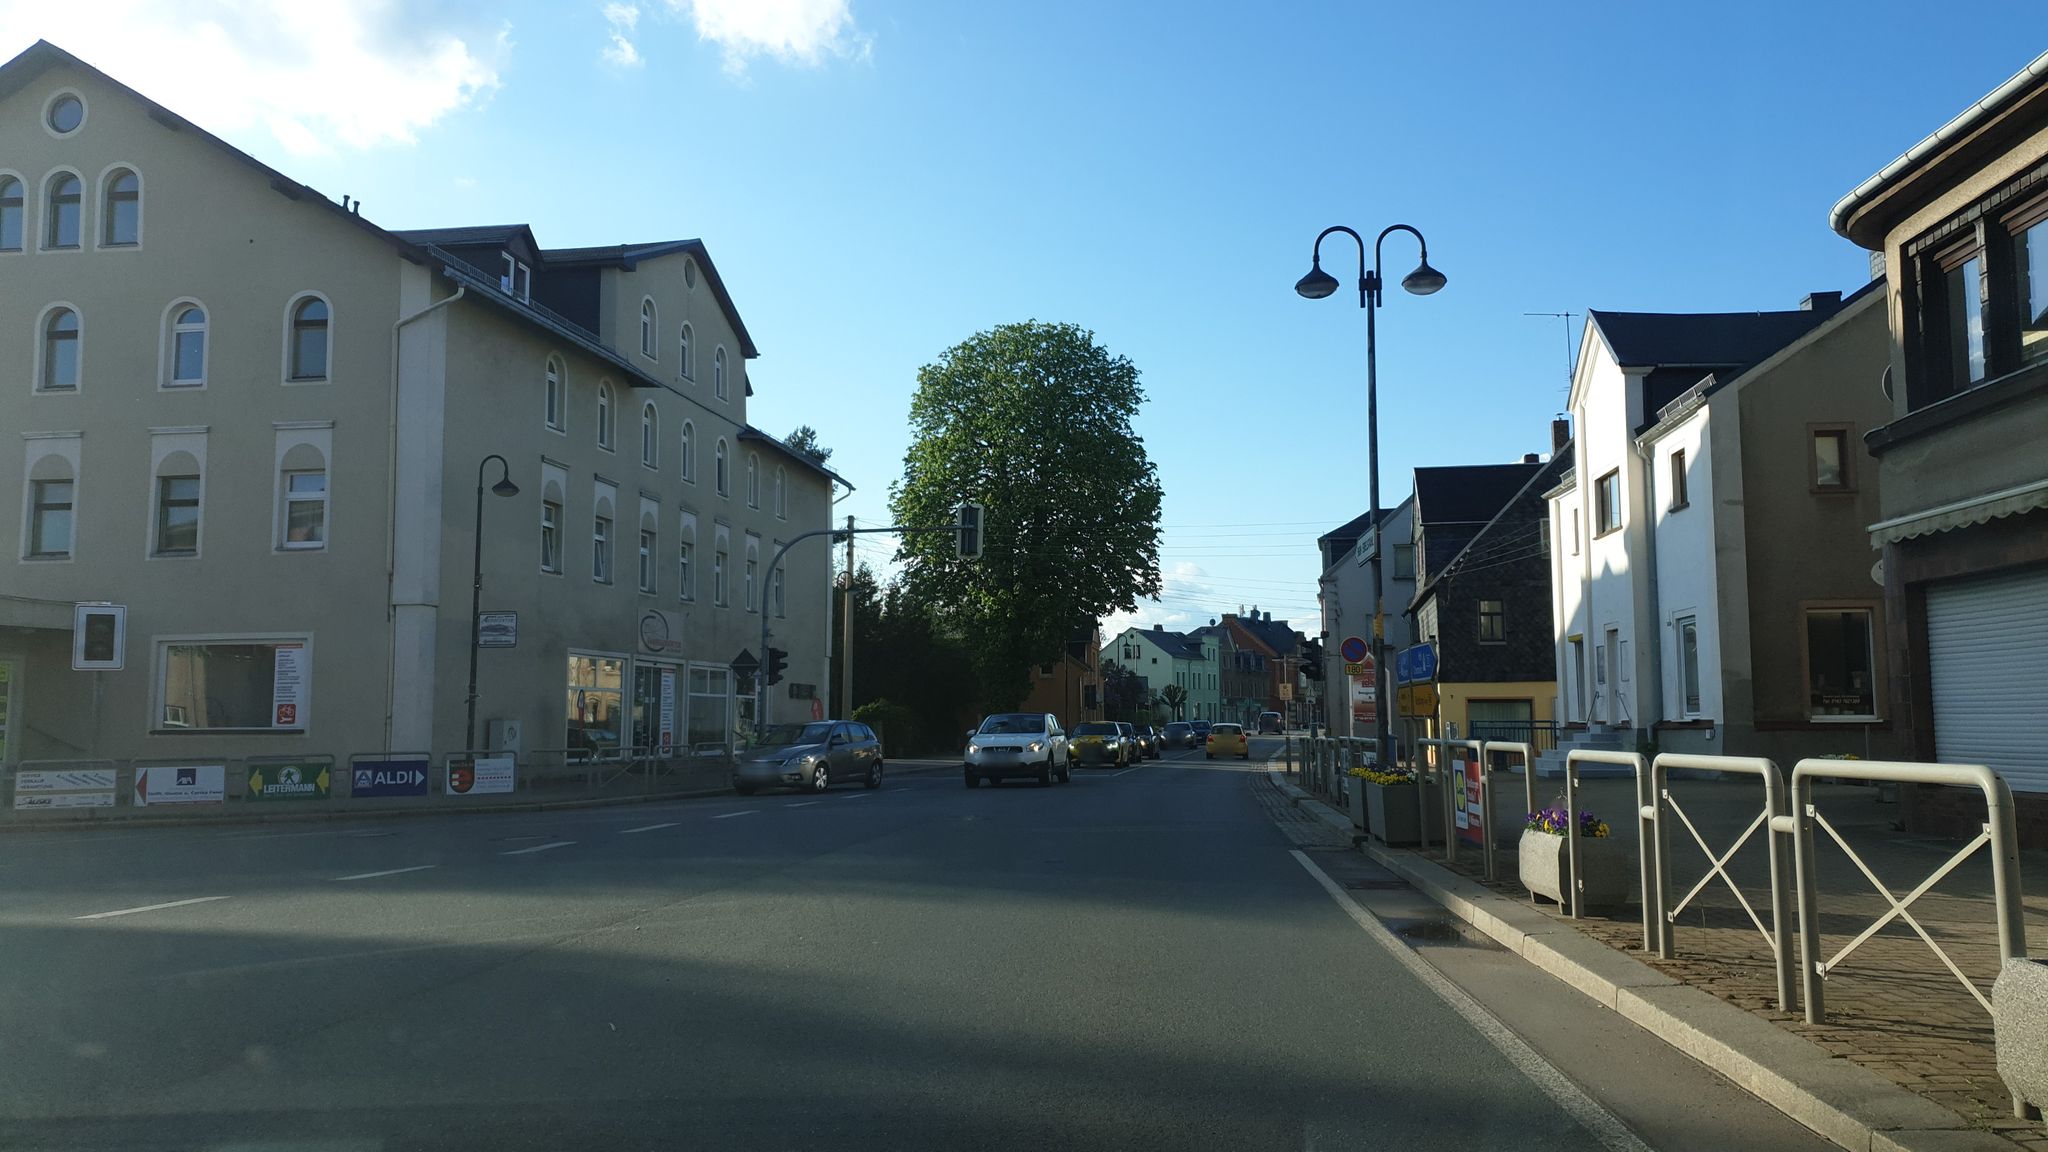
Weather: clear
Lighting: day
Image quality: good
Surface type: driving surface
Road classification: path, service
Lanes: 3
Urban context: suburban or peri-urban
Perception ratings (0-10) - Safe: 3.88, Lively: 8.43, Beautiful: 6.81, Boring: 4.08, Depressing: 2.72, Wealthy: 7.74